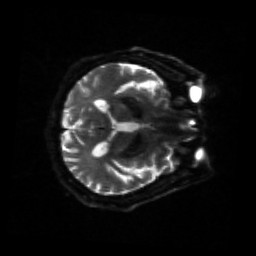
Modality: sbref
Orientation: axial
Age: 68
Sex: male
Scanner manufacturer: siemens
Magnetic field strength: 3 T
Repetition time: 4.71 s
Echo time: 0.0906 s